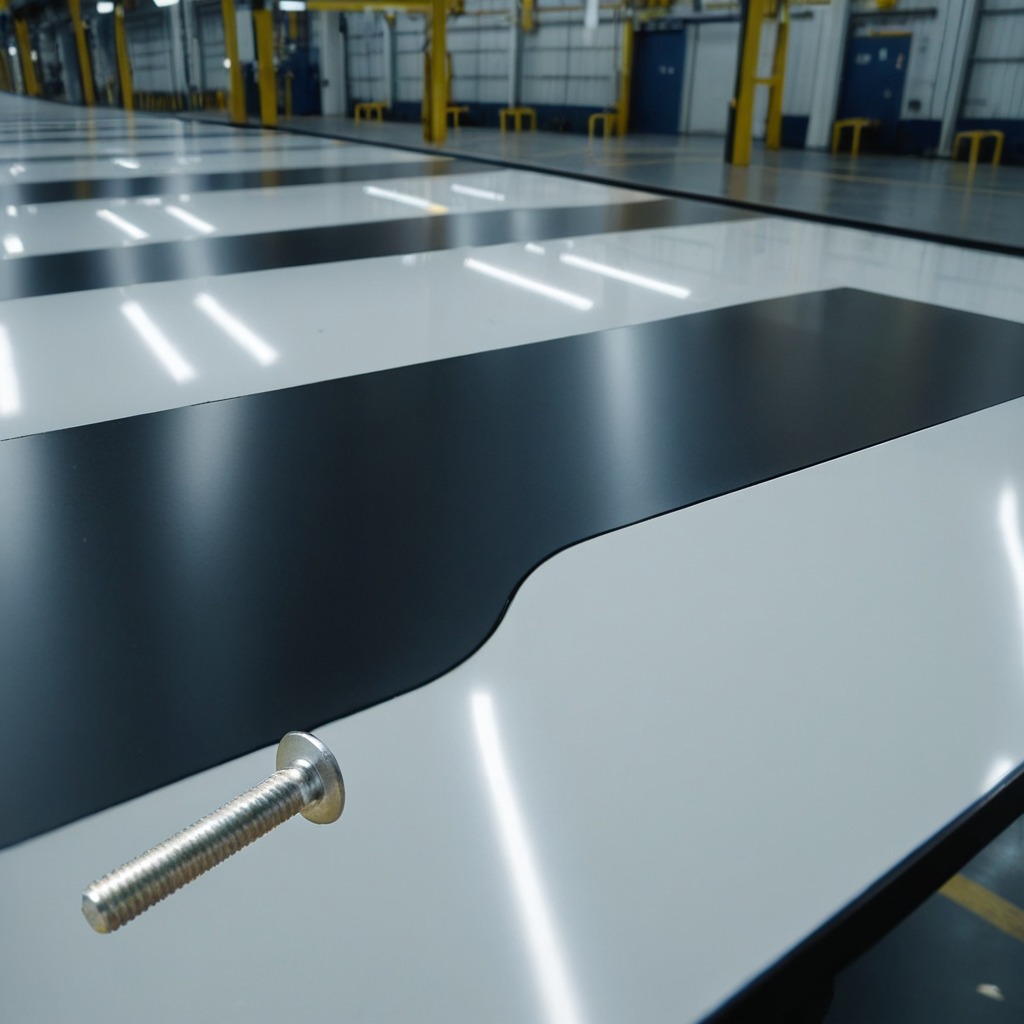
A metal screw is lying on the high-gloss table in the ship maintenance bay industrial lighting.